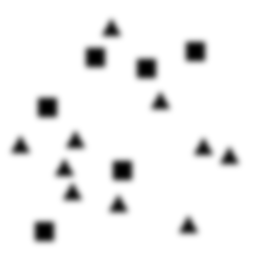
Squares: 6
Triangles: 10
Stars: 0
Total shapes: 16